Question: - 'sidebar''<li>'
'''
<div class="sidebar-wrapper">
<ul class="nav">
<li class="nav-item active ">
<a class="nav-link" href="/">
<i class="material-icons">dashboard</i>
<p>Dashboard</p>
</a>
</li>
<li class="nav-item ">
<a class="nav-link" href="./overview.html">
<i class="material-icons">explore</i>
<p>Overview</p>
</a>
</li>
<li class="nav-item ">
<a class="nav-link" href="./user.html">
<i class="material-icons">person</i>
<p>User Profile</p>
</a>
</li>
<li class="nav-item ">
<a class="nav-link" href="./tables.html">
<i class="material-icons">content_paste</i>
<p>Table List</p>
</a>
</li>
<li class="nav-item ">
<a class="nav-link" href="./typography.html">
<i class="material-icons">library_books</i>
<p>Typography</p>
</a>
</li>
'''
[
- 'Overview''User Profile'-
> How do i achieve that using jquery?
'''
<script>
$(document).ready(function() {
$('.sidebar-wrapper a').click(function(e){
.....
});
});
</script>
'''
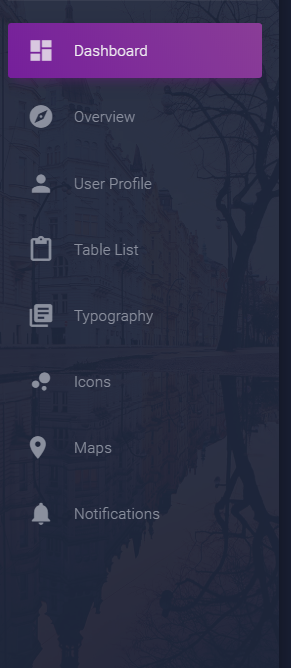
Answer: Since the navigation is not client side. You should listen to document ready event; when the page loads find the link with current location and highlight it.
'''
$(document).ready(function() {
var link = $('.nav').find('a[href=".' + window.location.pathname + '"]');
link.parent().addClass('active');
});
'''
Also make sure you remove 'active' class from other links :)